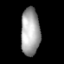
Tissue: lung
Cell type: Others
Senescence score: 0.2312
Nuclear area (px): 880
Mean DAPI intensity: 165.472